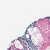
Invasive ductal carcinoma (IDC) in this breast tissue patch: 0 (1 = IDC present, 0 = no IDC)